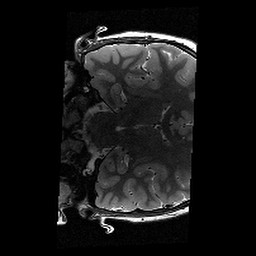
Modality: T2w
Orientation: coronal
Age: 11
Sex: male
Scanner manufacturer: siemens
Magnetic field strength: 3 T
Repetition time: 9.23 s
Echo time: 0.067 s